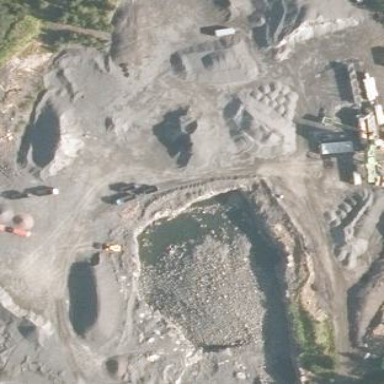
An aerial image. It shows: Quarry area.